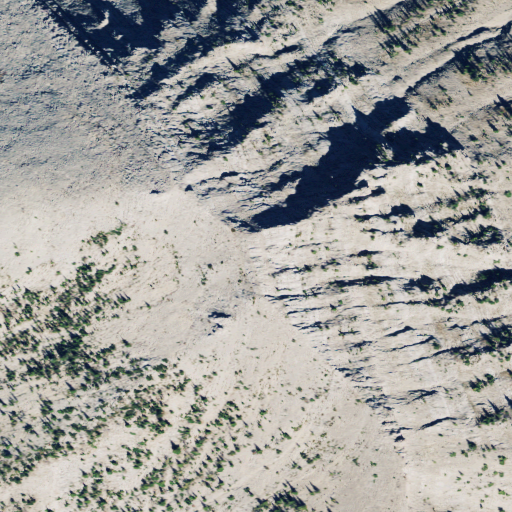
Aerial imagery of mountain in Montana named Grass Hill containing barren land, grassland, shrub, and evergreen forest